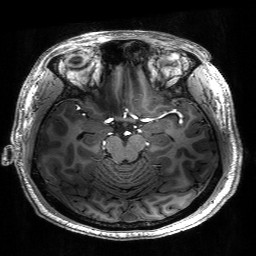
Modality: T1w
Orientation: coronal